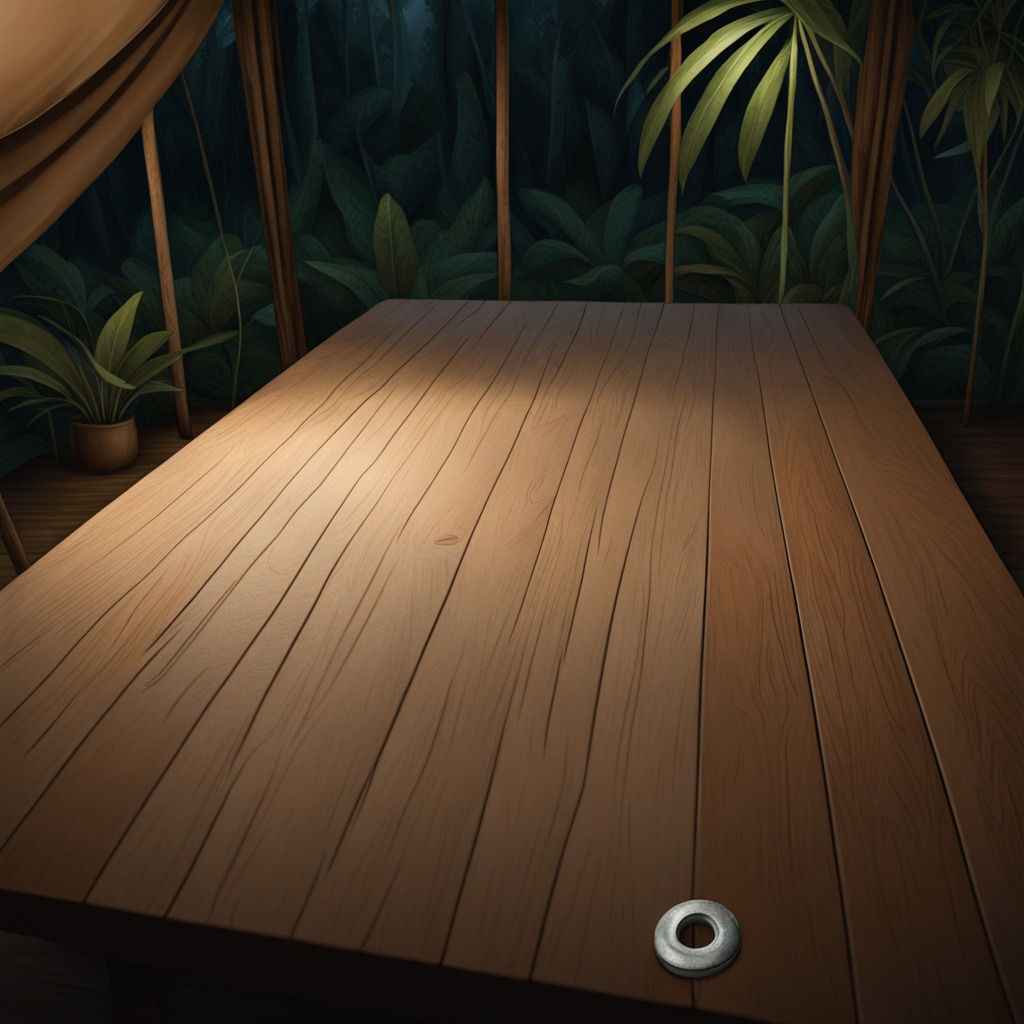
A flat metal washer is lying on the wooden table.